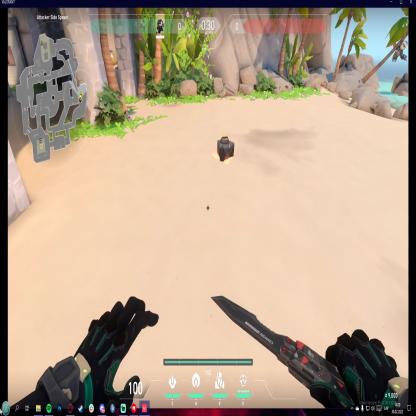
Label: dropped spike